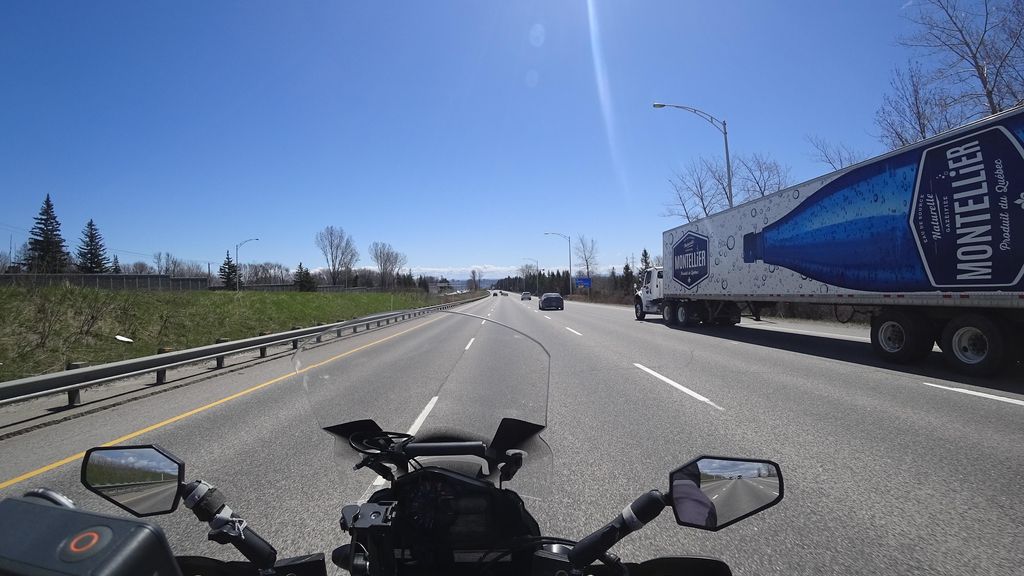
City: quebec_city